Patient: sex M, age 48
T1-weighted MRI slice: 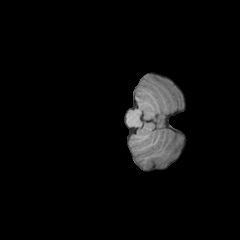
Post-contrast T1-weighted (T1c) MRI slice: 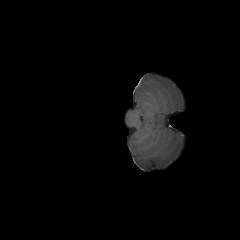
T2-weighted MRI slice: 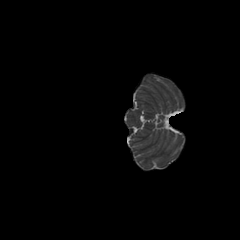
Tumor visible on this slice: no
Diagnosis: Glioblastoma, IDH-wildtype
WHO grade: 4